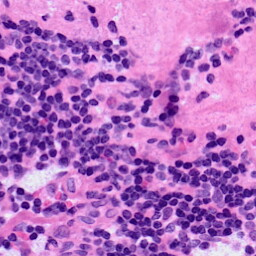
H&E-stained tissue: LymphNode